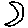
Label: moon